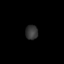
Tissue: lung
Cell type: Endothelial cells
Senescence score: 0.5865
Nuclear area (px): 171
Mean DAPI intensity: 55.07